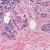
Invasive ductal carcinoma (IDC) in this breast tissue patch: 1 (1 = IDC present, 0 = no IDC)